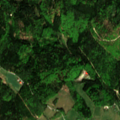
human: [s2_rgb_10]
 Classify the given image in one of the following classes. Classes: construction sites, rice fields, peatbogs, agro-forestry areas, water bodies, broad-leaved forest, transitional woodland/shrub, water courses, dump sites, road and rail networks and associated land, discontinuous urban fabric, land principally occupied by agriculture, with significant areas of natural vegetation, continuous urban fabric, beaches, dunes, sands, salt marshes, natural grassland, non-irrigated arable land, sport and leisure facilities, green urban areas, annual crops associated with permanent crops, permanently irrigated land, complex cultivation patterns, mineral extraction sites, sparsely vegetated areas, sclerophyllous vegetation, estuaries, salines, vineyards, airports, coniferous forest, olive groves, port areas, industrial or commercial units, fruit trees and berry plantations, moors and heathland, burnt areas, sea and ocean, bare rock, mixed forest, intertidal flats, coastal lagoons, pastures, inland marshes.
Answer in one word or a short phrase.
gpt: complex cultivation patterns, coniferous forest, mixed forest